Question:
I am a beginner in android and I want to create a simple app with a great UI like the Quizlet App in the picture above. The question is how to create 2 separate action bars, one on the top and another on the bottom like that.
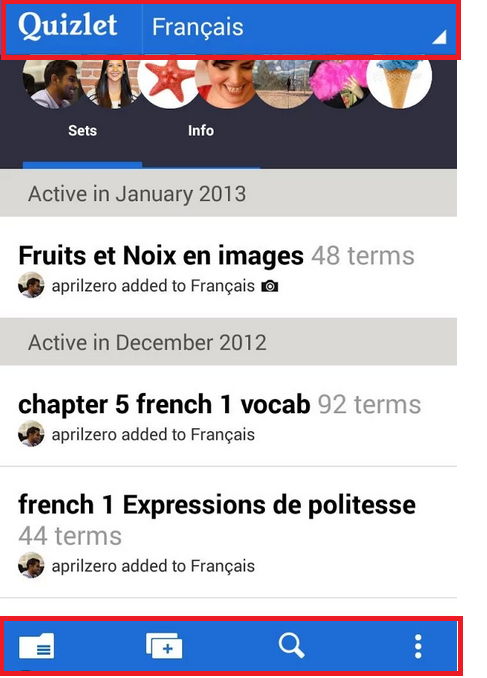
Answer: In your app manifest, for this activity, set
'''
android:uiOptions="splitActionBarWhenNarrow"
'''
Refer to <URL> for all the details.
Please be aware that when in landscape mode, the split action bar will not appear, the buttons will show in the single action bar at the top and may get moved into overflow if insufficient room.